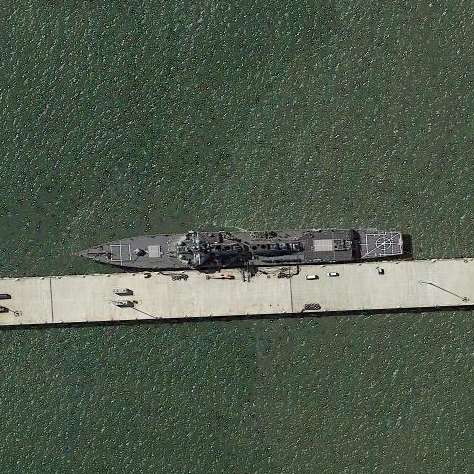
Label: Arleigh_Burke-class_destroyer